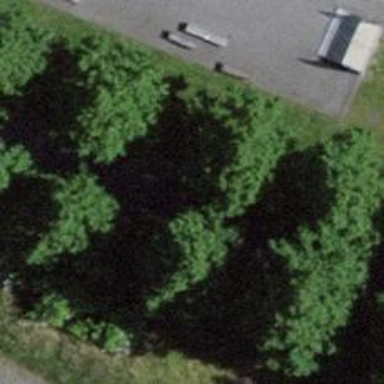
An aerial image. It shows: Bench for seating.